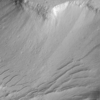
Label: not_dusty